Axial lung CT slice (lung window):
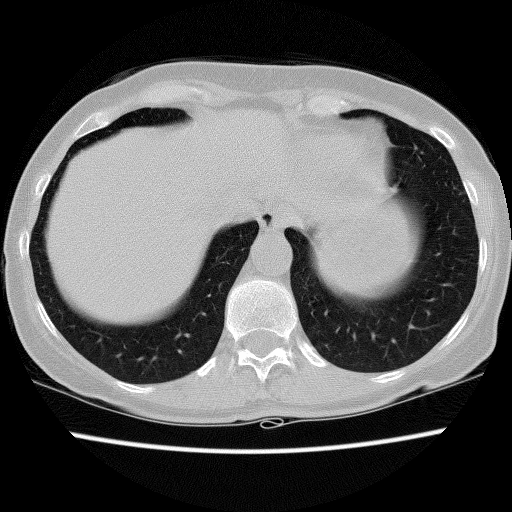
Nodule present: no